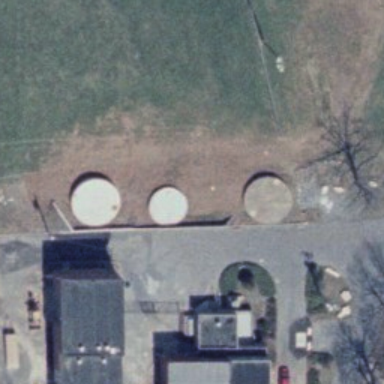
There are three storerooms on the ground and some buildings nearby .